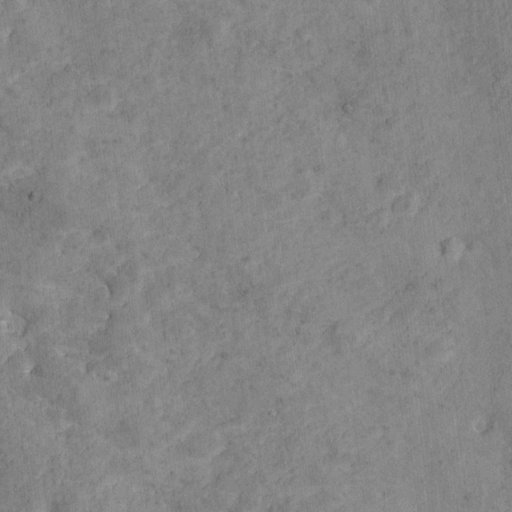
Classes present: Background